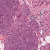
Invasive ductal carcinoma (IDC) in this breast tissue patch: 1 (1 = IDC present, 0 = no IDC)